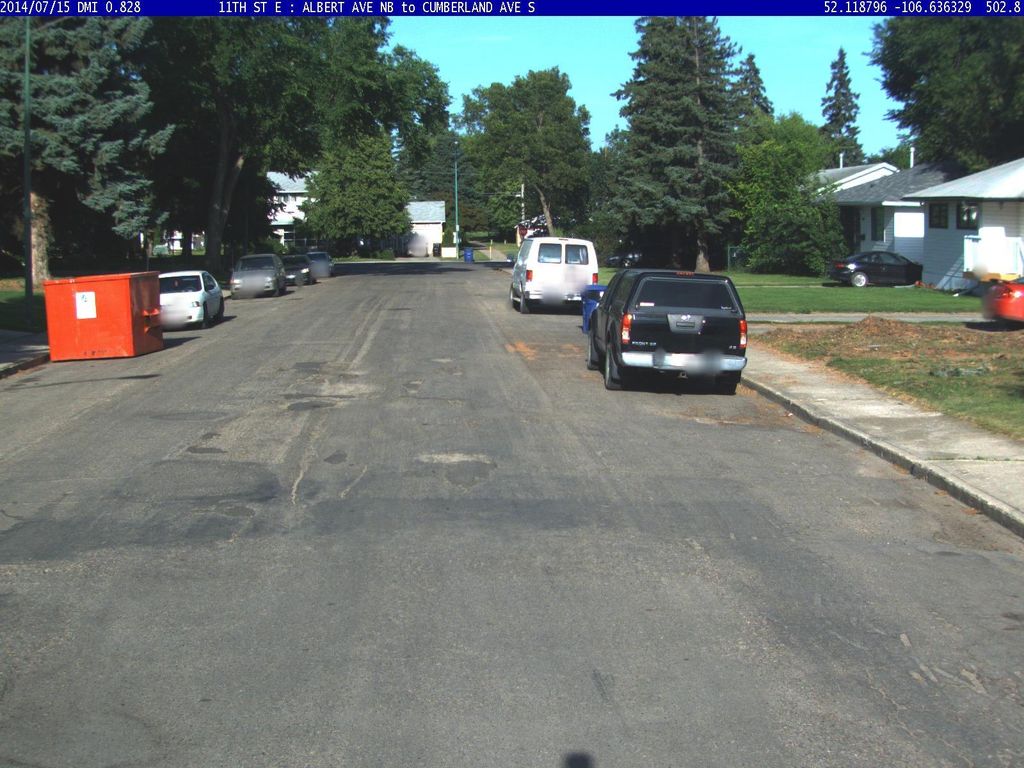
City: saskatoon